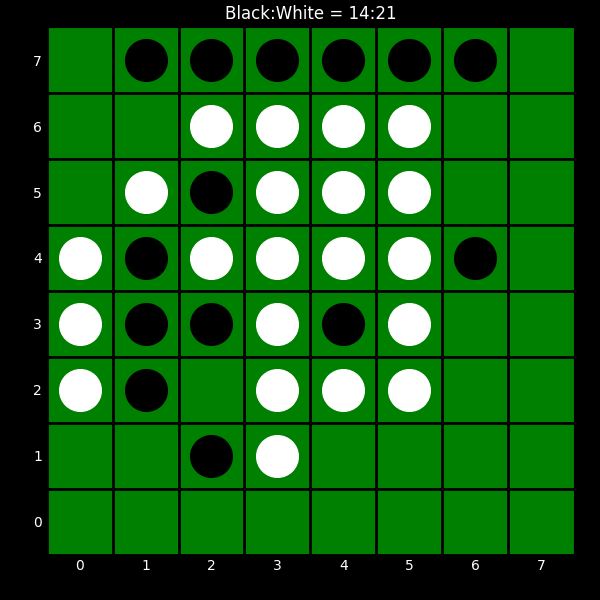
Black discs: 14
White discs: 21